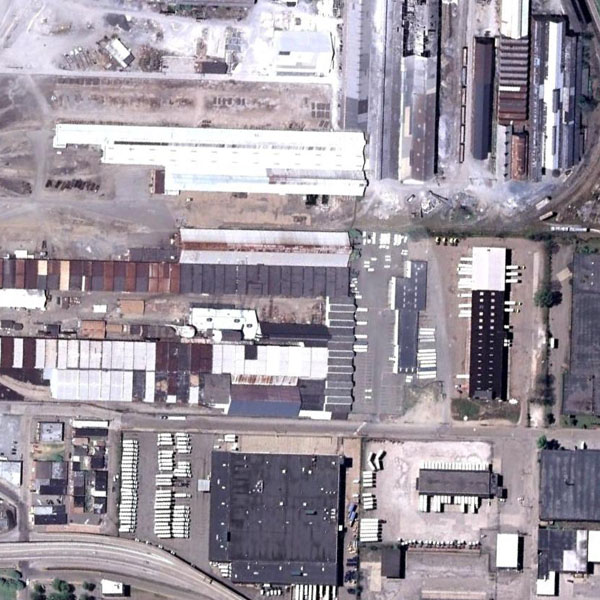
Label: Industrial